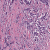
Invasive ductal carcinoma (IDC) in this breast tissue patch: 1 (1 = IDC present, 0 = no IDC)